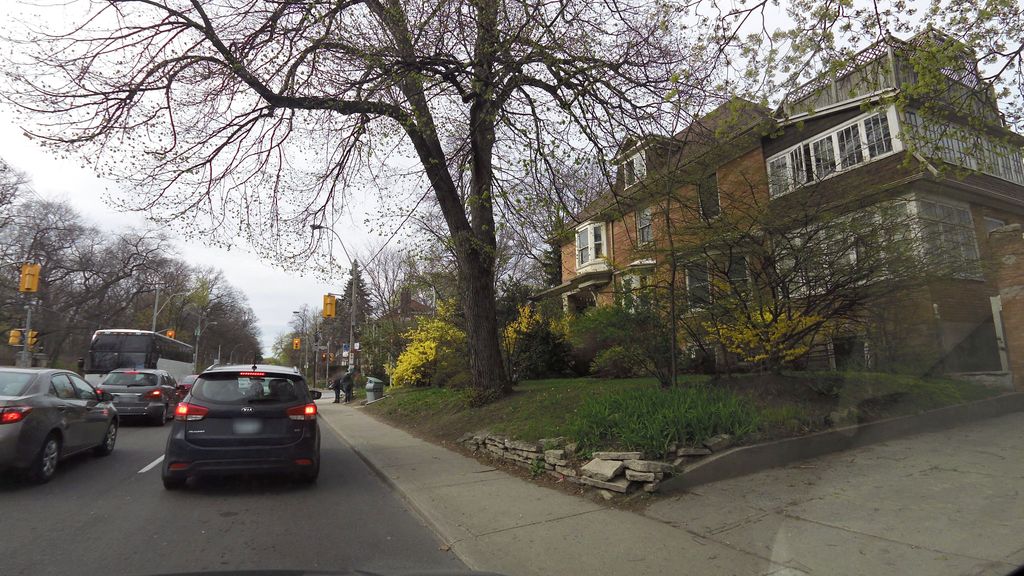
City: toronto